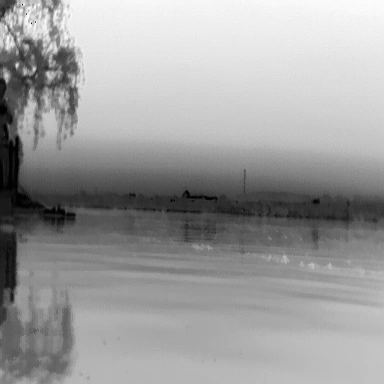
There is a warship in the infrared image.